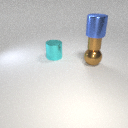
large brown metal sphere to the right of large cyan metal cylinder